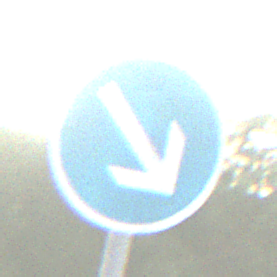
Verkehrszeichen: VorgeschriebeneVorbeifahrtRechts
Umgebung: Outdoor, Nature
Tageszeit: SunriseSunset
Wetter: PartlyCloudy
Licht: Natural
Jahreszeit: NotSpecified
Kontrast: LowContrast